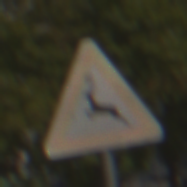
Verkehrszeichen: WildwechselRechts
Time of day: Midday
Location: Outdoor (Urban)
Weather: Clear
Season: NotSpecified
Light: Natural